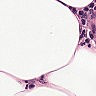
Metastatic tissue present: no